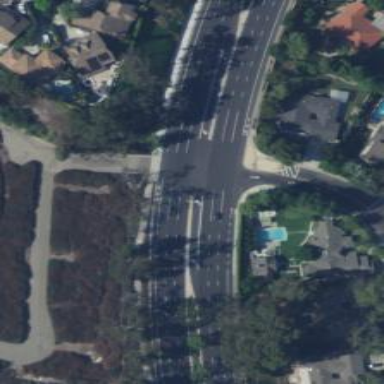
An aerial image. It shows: Primary road with asphalt surface.